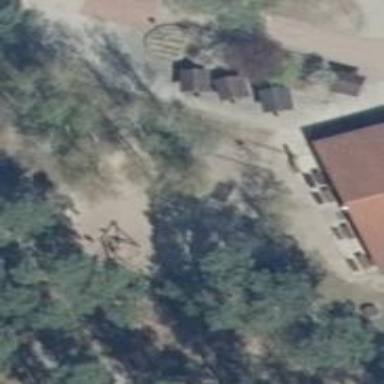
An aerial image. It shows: Playground with swings.